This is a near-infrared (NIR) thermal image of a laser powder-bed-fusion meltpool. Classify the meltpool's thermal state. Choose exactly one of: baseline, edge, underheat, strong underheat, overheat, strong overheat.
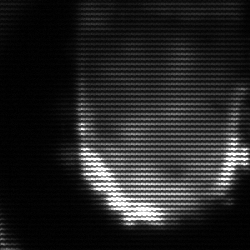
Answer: baseline